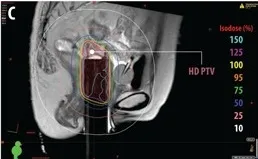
Parasagittal.
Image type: radiology (mri)